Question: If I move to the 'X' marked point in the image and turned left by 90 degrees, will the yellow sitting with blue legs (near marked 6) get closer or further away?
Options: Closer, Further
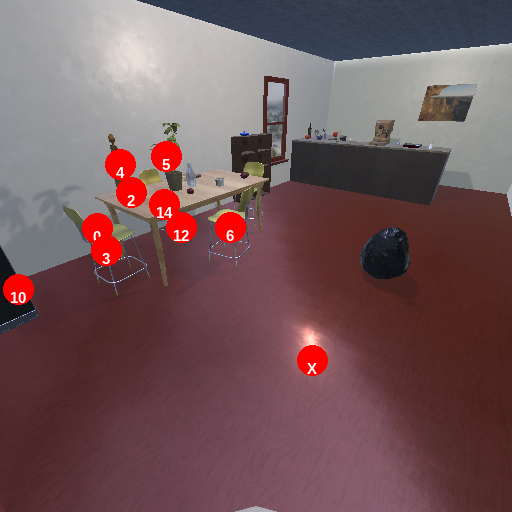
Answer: Closer